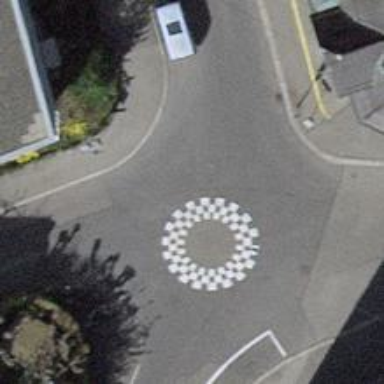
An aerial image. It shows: Rosette traffic calming feature.